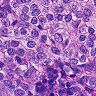
Metastatic tissue present: yes